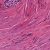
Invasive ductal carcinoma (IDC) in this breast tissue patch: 0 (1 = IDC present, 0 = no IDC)